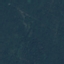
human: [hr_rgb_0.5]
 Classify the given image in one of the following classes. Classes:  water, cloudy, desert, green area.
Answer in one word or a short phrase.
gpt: green area